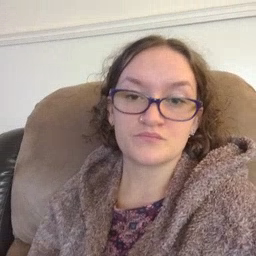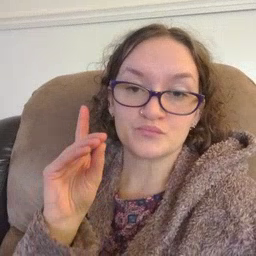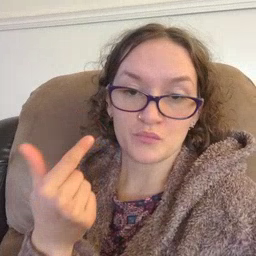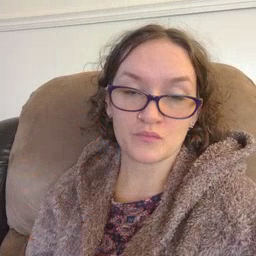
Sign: dog